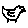
Label: bird